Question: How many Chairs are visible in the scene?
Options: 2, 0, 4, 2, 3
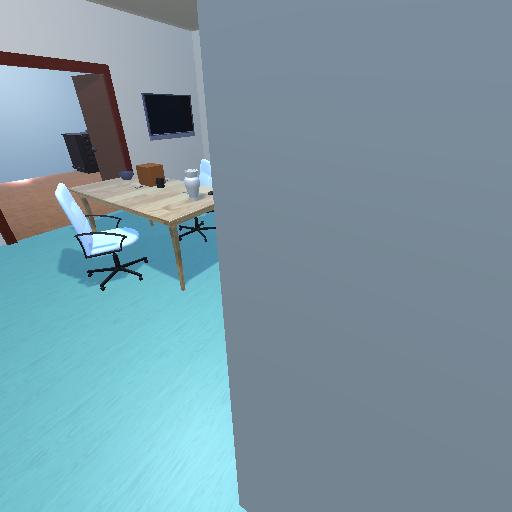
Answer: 2